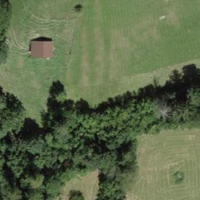
EUNIS habitat code: 24
Species observed at this site:
Salvia glutinosa